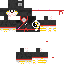
A female skeleton skin with dark skin, wearing blonde helmet dressed in a black robe top and black pants, featuring a closed mouth.